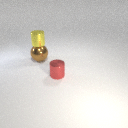
large brown metal sphere below small yellow metal cylinder